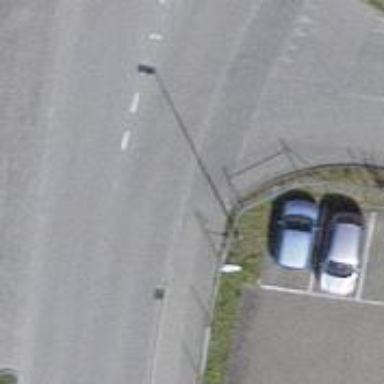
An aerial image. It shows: Sidewalk along the footway.